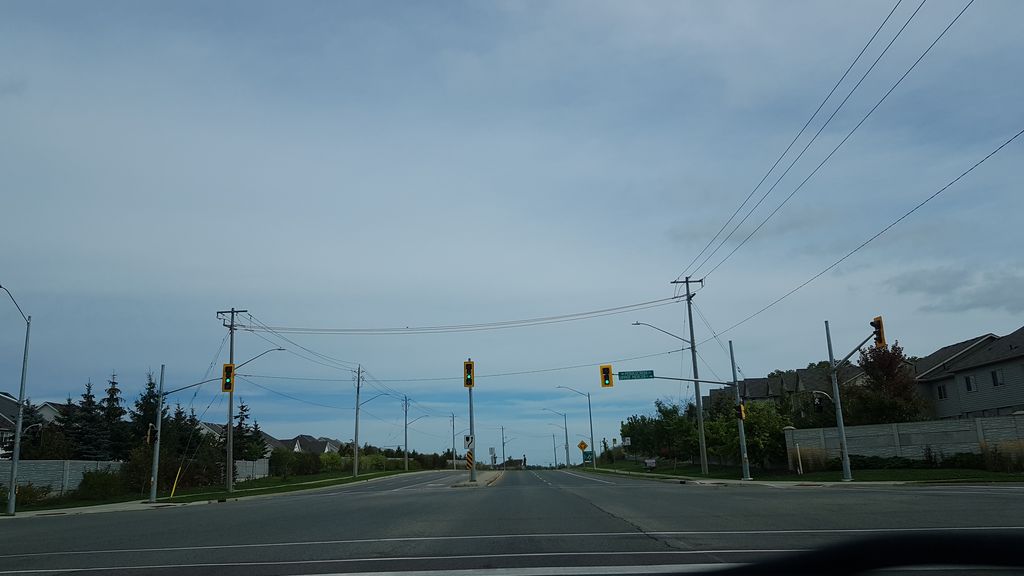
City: kitchener-waterloo